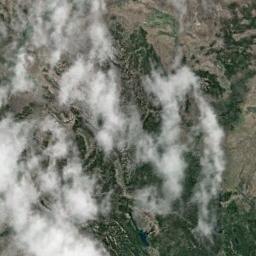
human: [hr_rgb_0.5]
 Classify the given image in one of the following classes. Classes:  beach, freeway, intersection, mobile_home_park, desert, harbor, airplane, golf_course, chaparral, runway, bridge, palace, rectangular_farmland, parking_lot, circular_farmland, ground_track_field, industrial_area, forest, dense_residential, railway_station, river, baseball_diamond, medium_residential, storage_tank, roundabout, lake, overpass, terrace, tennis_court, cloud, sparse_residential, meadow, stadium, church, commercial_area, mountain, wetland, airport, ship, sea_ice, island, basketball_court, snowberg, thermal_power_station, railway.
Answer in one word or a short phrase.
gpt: cloud